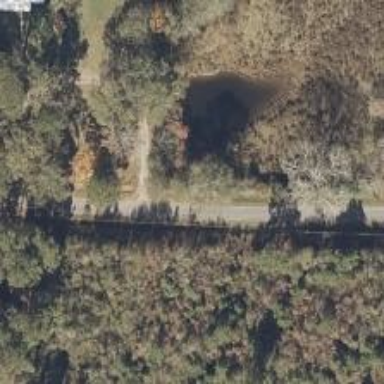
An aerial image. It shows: Driveway leading to service road.